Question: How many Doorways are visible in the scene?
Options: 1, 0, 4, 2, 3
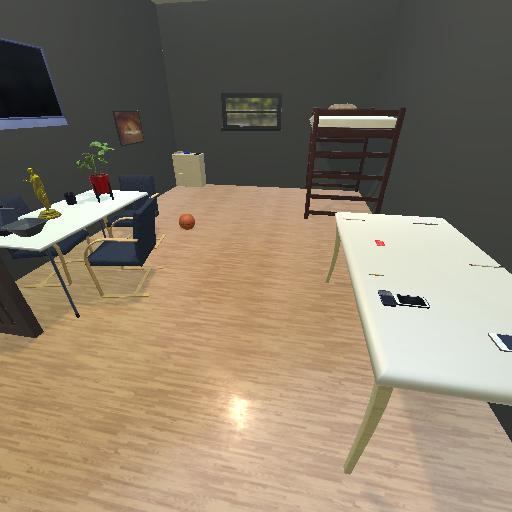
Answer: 1